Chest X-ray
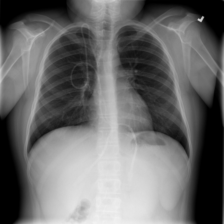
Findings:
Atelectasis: negative
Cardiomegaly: negative
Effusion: negative
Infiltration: positive
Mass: negative
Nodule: negative
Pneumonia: negative
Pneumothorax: negative
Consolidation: negative
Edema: negative
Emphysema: negative
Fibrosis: negative
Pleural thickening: negative
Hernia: negative